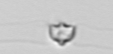
Label: Chaetoceros_didymus